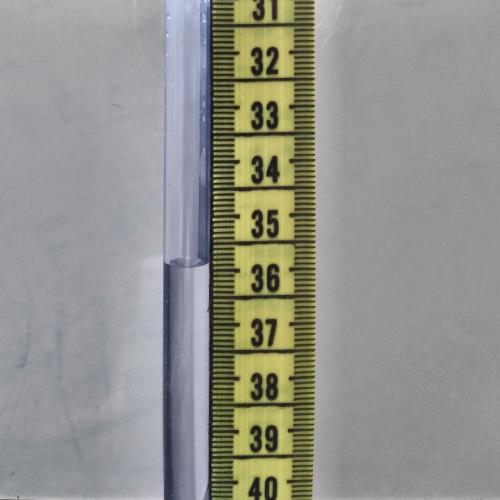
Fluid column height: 35.9 cm